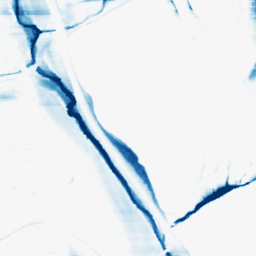
Category: morphological
Decomposition family: morphological_rect
Decomposition parameters: operation: closing
width: 50
height: 5
Upsampling method: cubic_mitchell
Upsampling parameters: scale: 8
Upsampling scale: 8